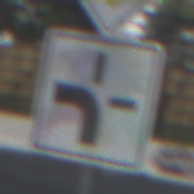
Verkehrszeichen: VerlaufVorfahrtsstrasse1
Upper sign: Vorfahrtsstrasse
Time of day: MorningAfternoon
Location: Outdoor (RoadRail)
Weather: PartlyCloudy
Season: NotSpecified
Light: Natural